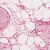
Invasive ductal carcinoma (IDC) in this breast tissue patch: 0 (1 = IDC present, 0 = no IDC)